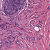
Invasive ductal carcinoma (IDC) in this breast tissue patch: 1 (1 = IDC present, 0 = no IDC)